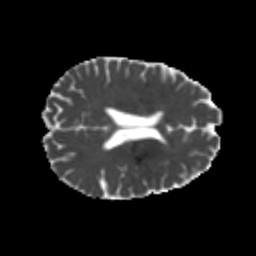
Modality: MD
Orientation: axial
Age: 21
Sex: female
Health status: healthy
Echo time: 0.074 s